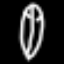
Label: leaf